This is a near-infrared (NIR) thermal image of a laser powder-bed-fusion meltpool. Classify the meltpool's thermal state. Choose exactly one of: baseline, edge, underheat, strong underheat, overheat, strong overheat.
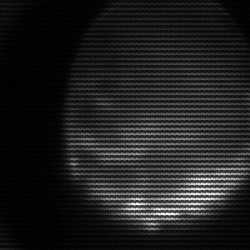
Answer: edge